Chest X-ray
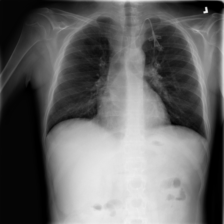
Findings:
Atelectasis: negative
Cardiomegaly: negative
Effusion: negative
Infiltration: positive
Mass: negative
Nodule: negative
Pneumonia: negative
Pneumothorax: negative
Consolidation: negative
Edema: negative
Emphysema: negative
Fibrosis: negative
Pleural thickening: negative
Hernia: negative